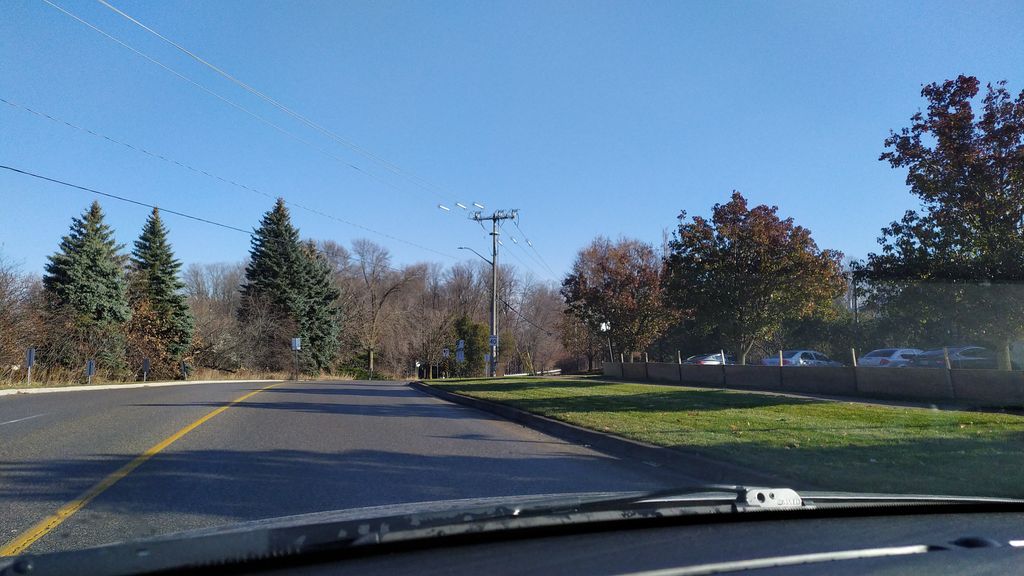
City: kitchener-waterloo